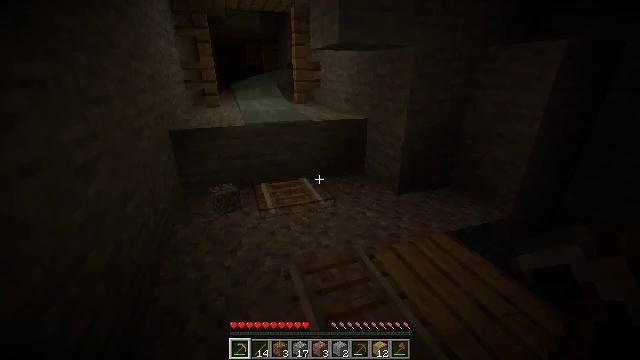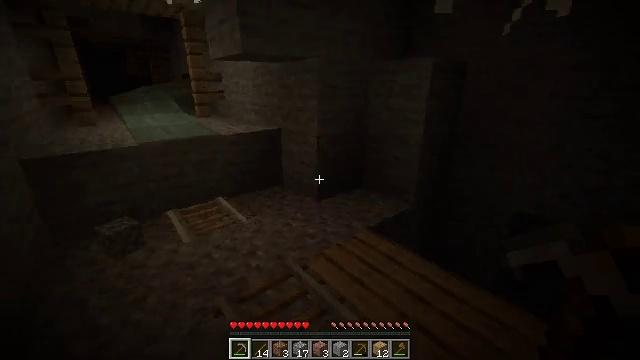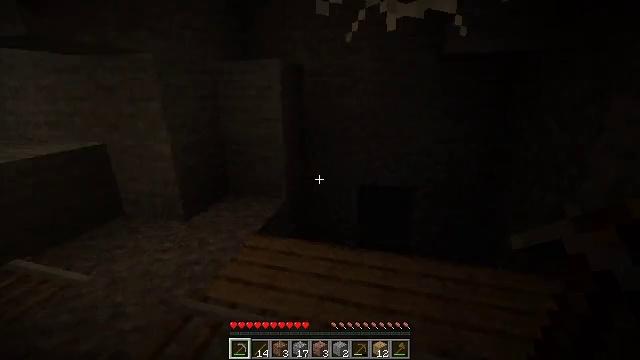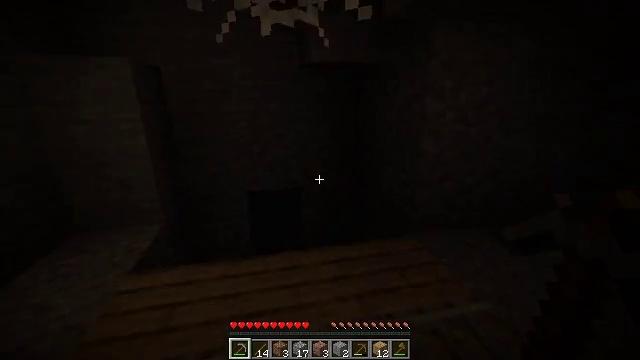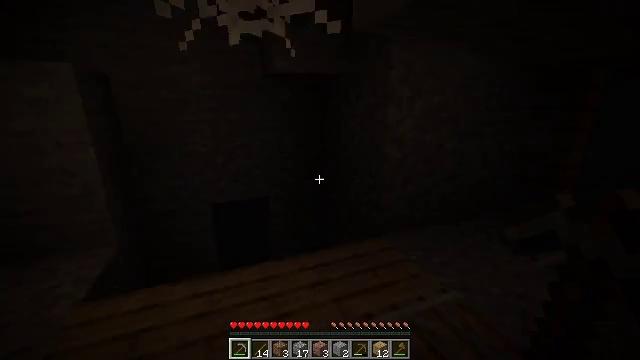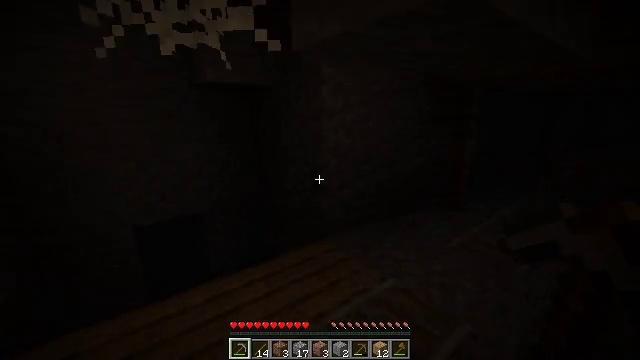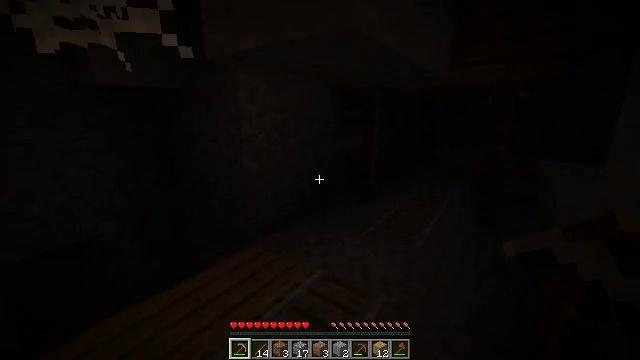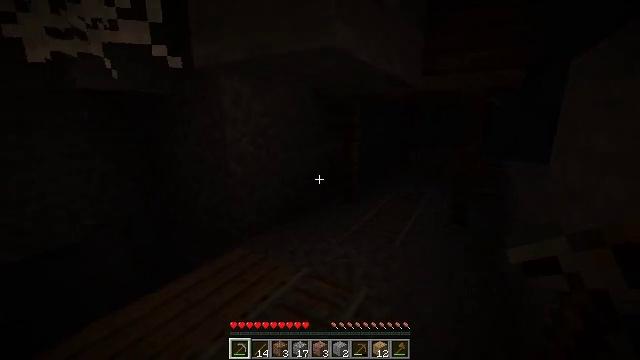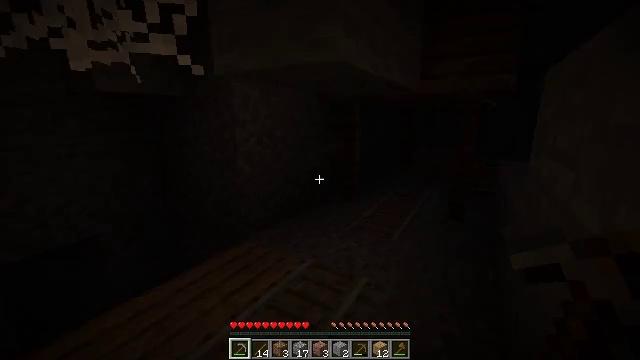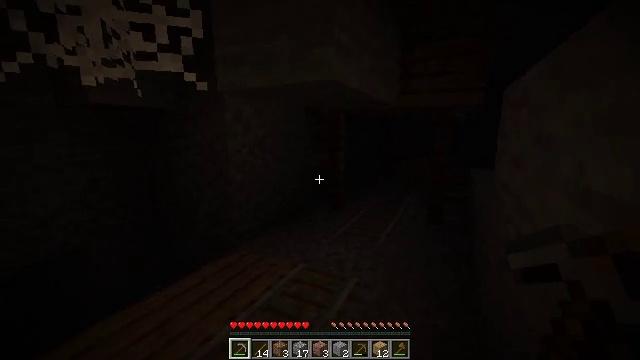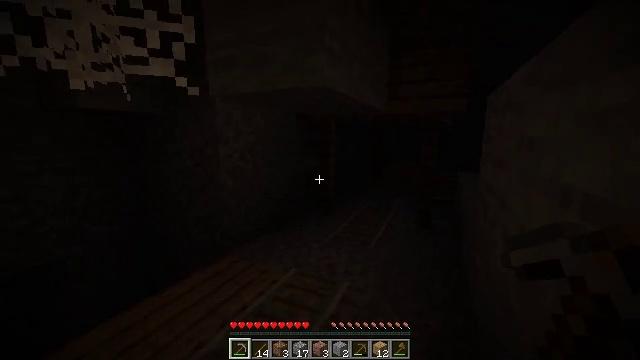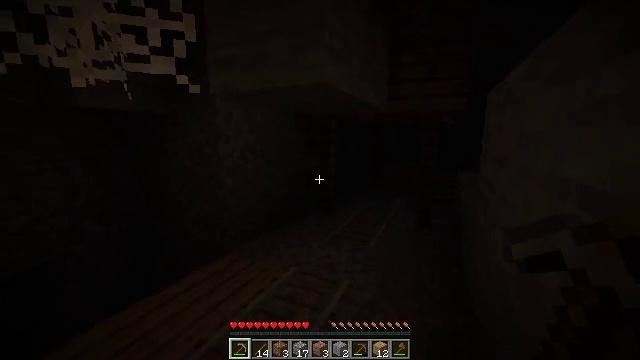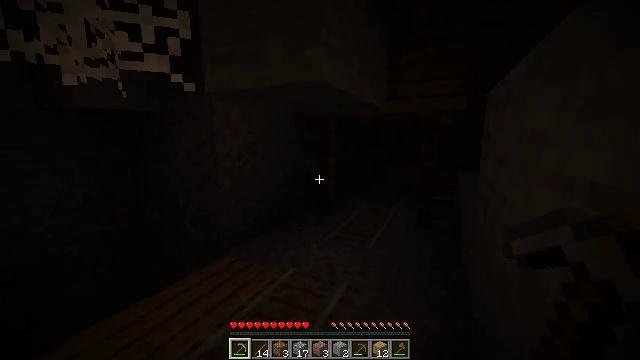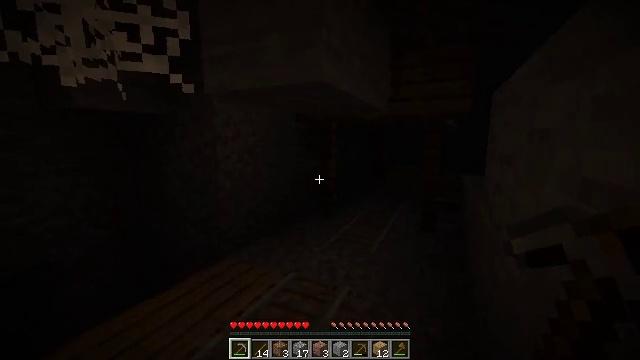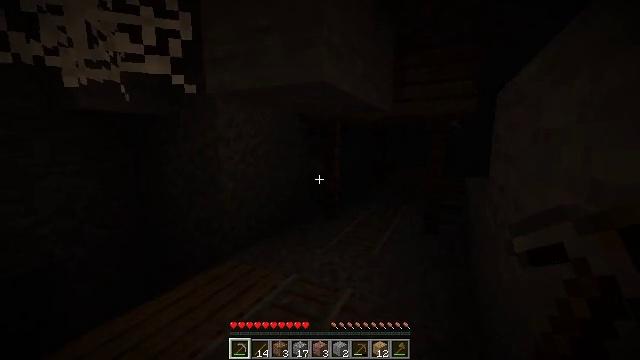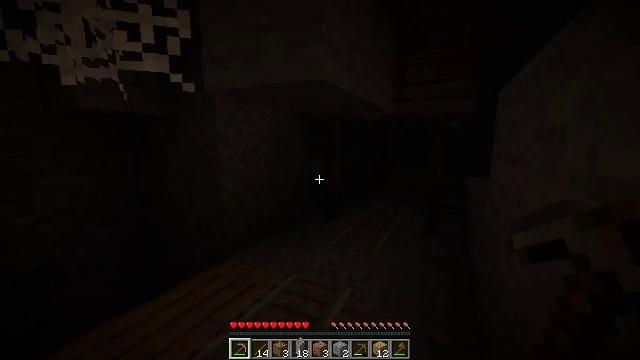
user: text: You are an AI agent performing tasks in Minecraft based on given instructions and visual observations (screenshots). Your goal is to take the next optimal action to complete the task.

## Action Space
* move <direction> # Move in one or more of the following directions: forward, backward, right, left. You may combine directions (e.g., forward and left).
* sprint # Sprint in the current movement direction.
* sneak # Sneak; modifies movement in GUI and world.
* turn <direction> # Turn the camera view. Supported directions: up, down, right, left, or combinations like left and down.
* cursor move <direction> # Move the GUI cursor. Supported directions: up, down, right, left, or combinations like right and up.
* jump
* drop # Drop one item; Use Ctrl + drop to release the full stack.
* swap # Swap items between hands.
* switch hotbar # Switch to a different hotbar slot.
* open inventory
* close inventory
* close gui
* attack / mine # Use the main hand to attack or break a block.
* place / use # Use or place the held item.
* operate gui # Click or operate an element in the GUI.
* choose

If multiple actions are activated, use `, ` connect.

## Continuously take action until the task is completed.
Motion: motion action
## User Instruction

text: Mine planks.
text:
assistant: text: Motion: move left, turn right and up
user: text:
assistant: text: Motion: move left, turn right
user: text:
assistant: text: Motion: move left, turn right and up
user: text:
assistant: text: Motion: turn right and up
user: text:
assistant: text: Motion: move back, turn right and up
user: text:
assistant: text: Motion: move back, turn right
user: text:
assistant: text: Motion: move back, turn right
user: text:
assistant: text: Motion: move back
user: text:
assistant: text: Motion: move back and move right, turn right and up
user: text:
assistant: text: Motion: move right, turn right and up
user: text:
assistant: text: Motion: move right
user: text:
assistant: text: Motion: move right
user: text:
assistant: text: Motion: no_op
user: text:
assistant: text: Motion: no_op
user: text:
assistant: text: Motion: no_op
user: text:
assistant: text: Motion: no_op
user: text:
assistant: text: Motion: no_op
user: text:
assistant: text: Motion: no_op
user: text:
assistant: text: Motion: no_op
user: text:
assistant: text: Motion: no_op
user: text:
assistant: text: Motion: no_op
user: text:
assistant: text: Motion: no_op
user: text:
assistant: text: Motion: no_op
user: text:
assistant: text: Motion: no_op
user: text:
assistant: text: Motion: no_op
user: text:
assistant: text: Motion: turn left
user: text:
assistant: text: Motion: turn left and down
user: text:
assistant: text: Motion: turn left and up
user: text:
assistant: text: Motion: turn left and up
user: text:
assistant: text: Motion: turn left